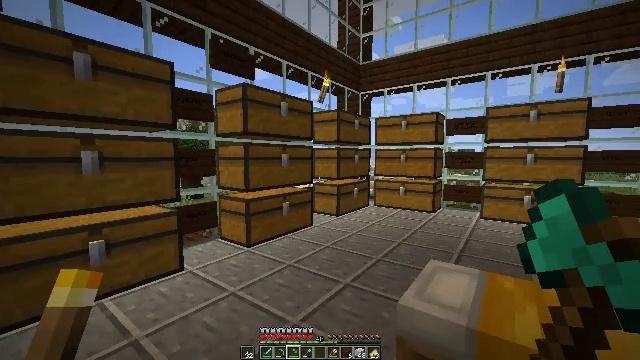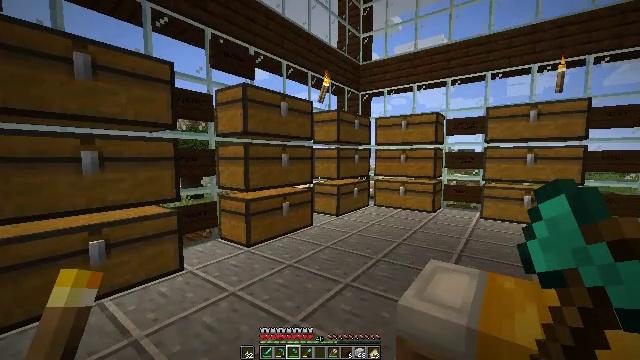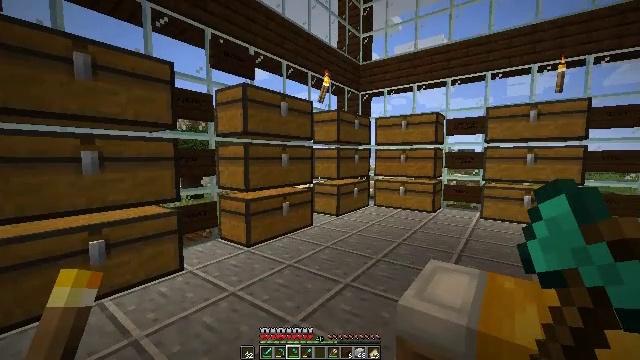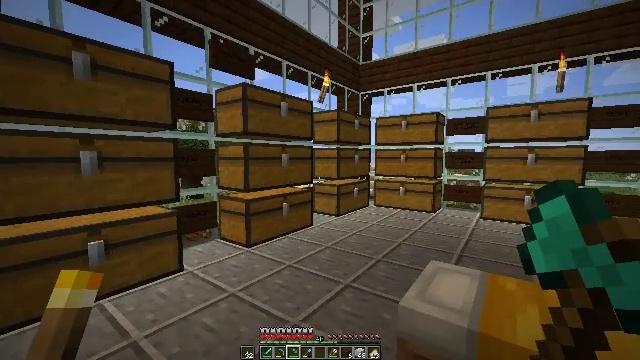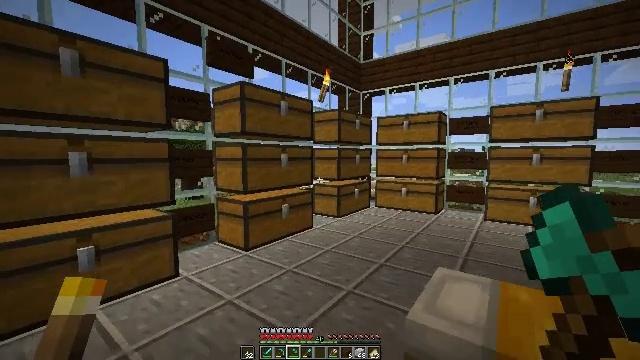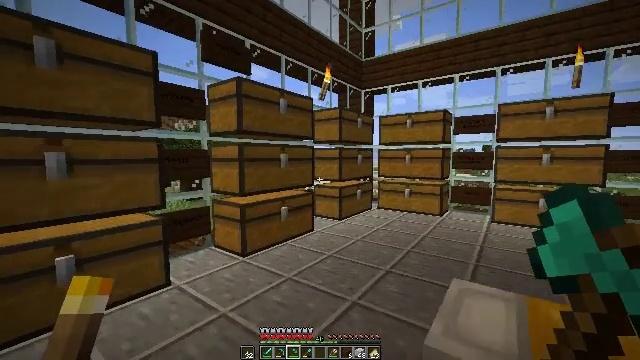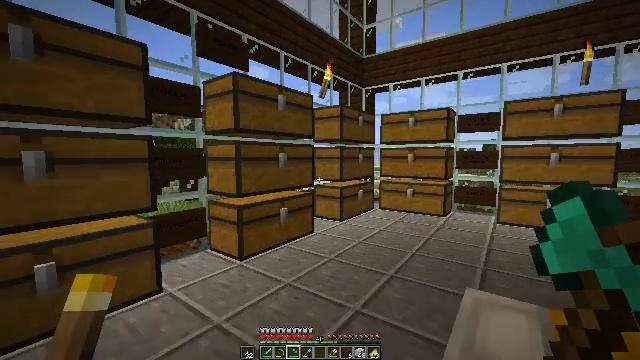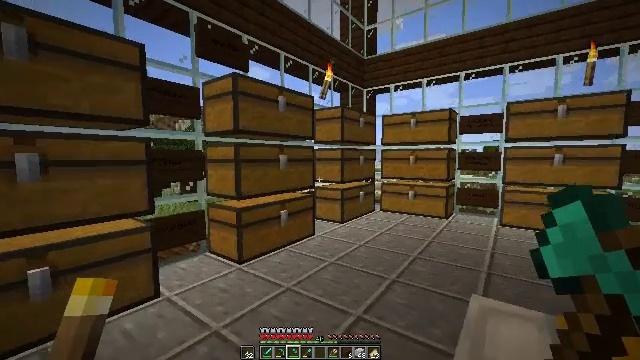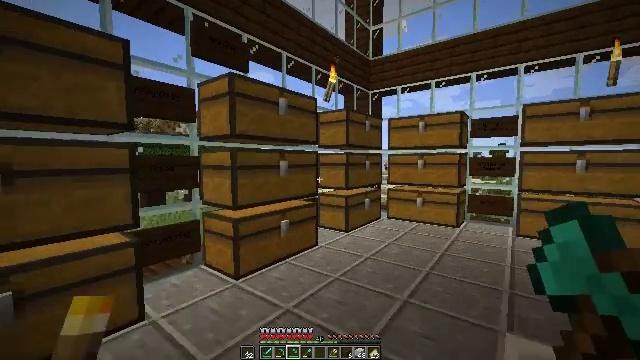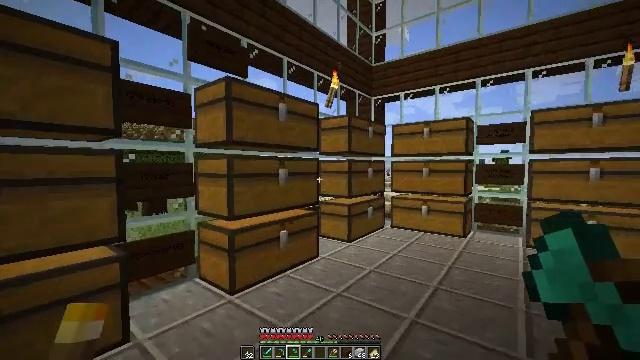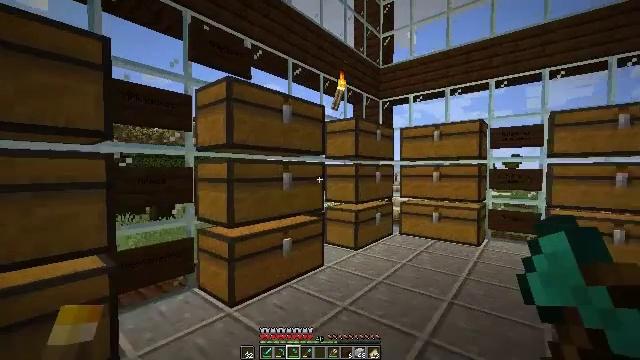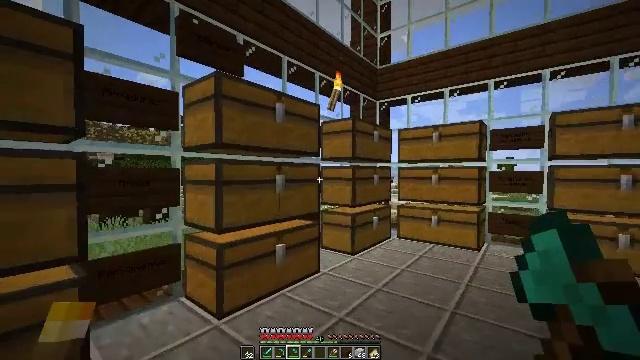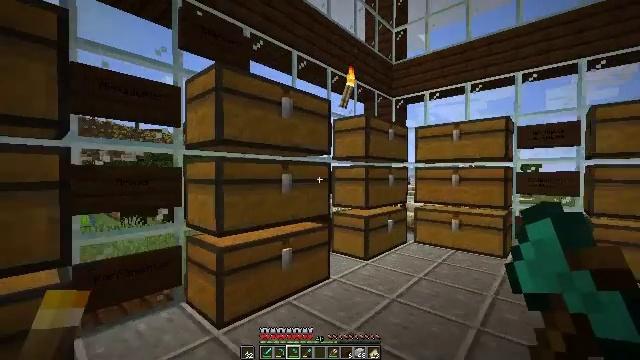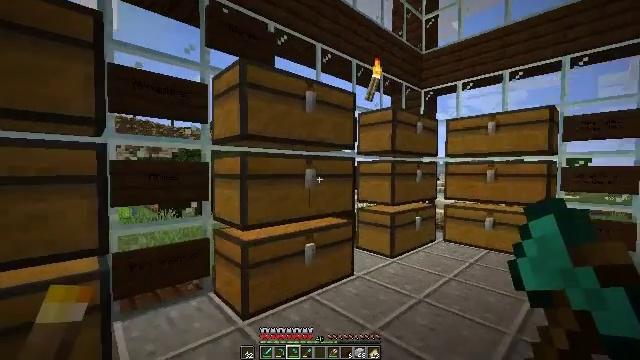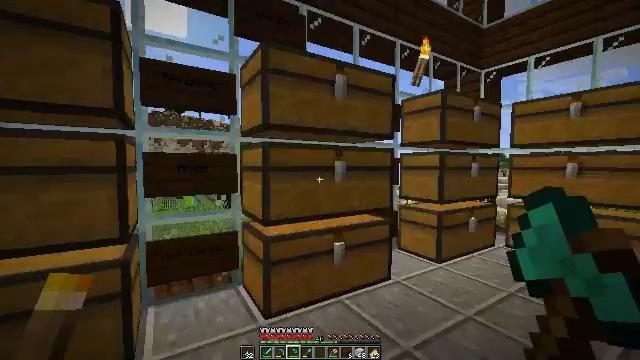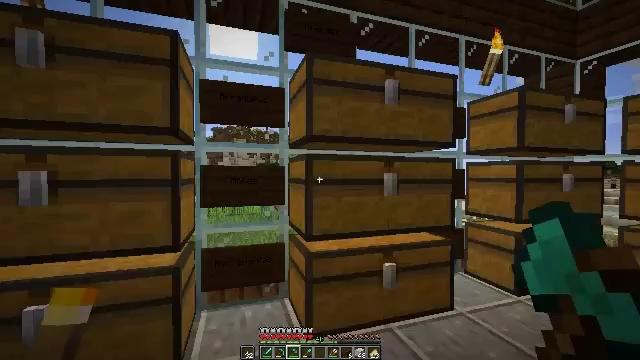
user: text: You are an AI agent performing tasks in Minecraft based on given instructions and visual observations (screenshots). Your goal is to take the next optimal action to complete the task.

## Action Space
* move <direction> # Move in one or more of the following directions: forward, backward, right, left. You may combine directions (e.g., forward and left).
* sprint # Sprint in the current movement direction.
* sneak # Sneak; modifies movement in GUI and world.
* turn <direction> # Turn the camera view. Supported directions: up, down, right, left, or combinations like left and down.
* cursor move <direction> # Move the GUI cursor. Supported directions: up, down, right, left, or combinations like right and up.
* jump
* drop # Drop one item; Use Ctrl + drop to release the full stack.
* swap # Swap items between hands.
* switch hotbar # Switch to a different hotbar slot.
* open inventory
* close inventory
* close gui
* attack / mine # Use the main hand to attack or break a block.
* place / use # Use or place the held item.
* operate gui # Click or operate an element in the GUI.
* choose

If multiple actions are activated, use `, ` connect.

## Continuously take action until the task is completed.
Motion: motion action
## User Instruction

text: Harvest dark oak log for resources.
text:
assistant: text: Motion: no_op
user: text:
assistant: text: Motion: no_op
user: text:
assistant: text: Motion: move forward
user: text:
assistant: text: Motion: move forward
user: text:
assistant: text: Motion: move forward
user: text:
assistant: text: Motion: move forward
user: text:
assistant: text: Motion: move forward
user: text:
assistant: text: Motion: move forward
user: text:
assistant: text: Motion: move forward, turn up
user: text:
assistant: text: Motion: move forward, turn left
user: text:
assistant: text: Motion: move forward
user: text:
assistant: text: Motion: move forward and move right, turn left
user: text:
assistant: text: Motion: move forward and move right, turn left and down
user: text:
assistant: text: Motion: move forward and move right, turn left and down
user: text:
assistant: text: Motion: move forward and move right, turn left and up
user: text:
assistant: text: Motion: move forward and move right, turn left
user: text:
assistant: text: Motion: move right, turn up
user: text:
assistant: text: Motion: move right, turn left
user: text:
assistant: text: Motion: move right
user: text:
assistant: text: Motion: move right, turn left and up
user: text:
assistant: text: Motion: move right, turn left and up
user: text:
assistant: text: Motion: turn left and up
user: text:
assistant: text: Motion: turn left
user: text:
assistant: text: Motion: no_op
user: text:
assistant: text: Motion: no_op
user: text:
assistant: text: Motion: no_op
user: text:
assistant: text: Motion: no_op
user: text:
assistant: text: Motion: no_op
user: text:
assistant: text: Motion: no_op
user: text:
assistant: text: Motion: no_op